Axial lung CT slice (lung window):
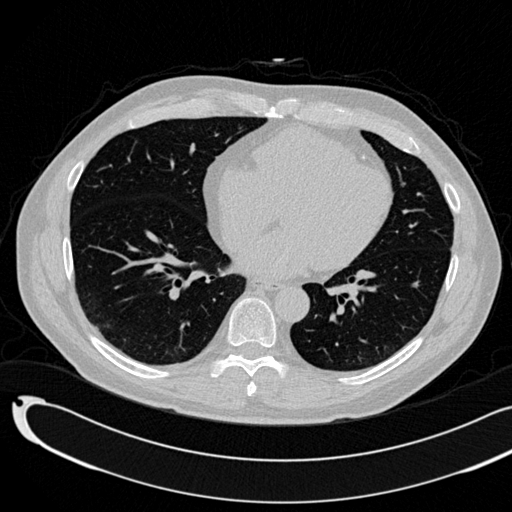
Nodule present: no